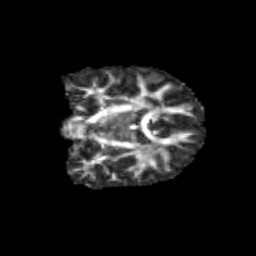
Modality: FA
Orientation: coronal
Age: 13
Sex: female
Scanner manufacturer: siemens
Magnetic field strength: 3 T
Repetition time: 3.8 s
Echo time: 0.07 s